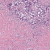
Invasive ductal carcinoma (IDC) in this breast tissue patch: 1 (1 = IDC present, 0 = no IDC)